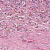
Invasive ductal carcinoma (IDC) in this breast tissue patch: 0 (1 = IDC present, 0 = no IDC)